Question: Hi I have been looking for 2 days and I cannot figure this out. I looked online everywhere, this little question is not answered anywhere. I have two drop down lists. One list for question and one for answers, when a question is selected the user then chooses an answer. If it it 'Always' its 1 mark and if its 'Sometimes' its 0.5 mark. I have a current set up in a different row ( on the far right) in many cells if the question is either of the two answers it gets the value 0.5 or 1. The only problem is when the user uses the drop down list to select the next question the if statement is now false and the value goes back to 0 instead of saving. I would like it to save the value after the value is higher then 1 or is there a better way to keep totaling up these answers and still keep my two drop down lists that work together?
Thank you for taking the time to review my question and can't wait to learn how to do this, it has been driving me nuts.

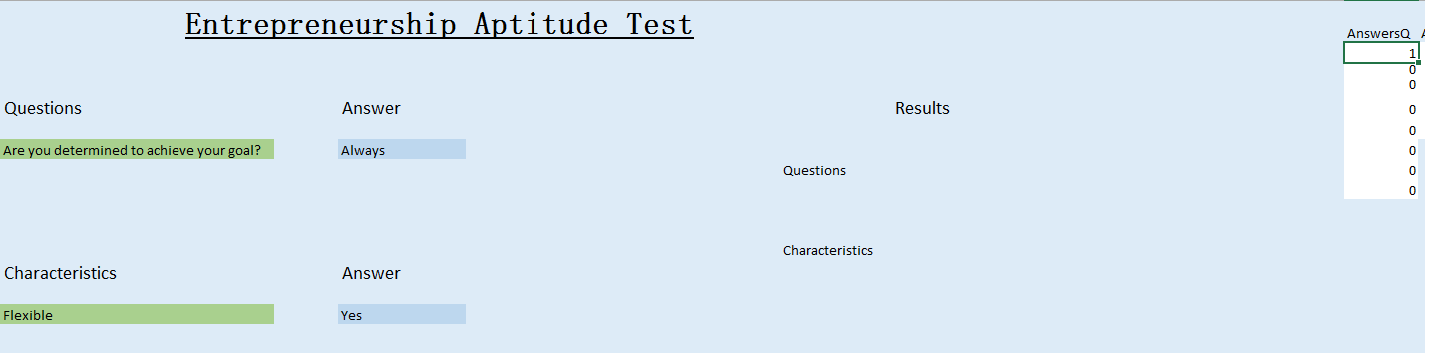
Answer: Here is a practice round for you, once you get it working, you will be able to get it to work for your sheet.
Question DropDown is B10 and Answer is D10

Set up the Worksheet.

Adding some code.

You are now in the Worksheet Module

Copy and Paste this code there.
'''
Private Sub Worksheet_Change(ByVal Target As Range)
Dim rng As Range, x As Range, y
Set rng = Range("G3:G9")
If Target.Count > 1 Then Exit Sub
If Target.Address = "$D$10" Then
y = IIf(Target = "Answer 1", 1, 2)
Set x = rng.Find(what:=Target.Offset(, -2), lookat:=xlWhole)
If Not x Is Nothing Then
x.Offset(, 1) = y
End If
End If
If Target.Address = "$B$10" Then
Application.EnableEvents = 0
Target.Offset(, 2).ClearContents
Application.EnableEvents = 1
End If
End Sub
'''
Close the VBA Editor and work on your the spreadsheet.

Formula Counts the results

<URL>